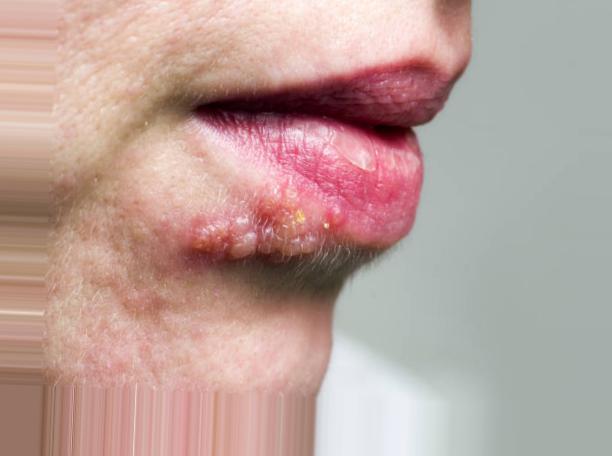
Condition: Mouth Ulcer